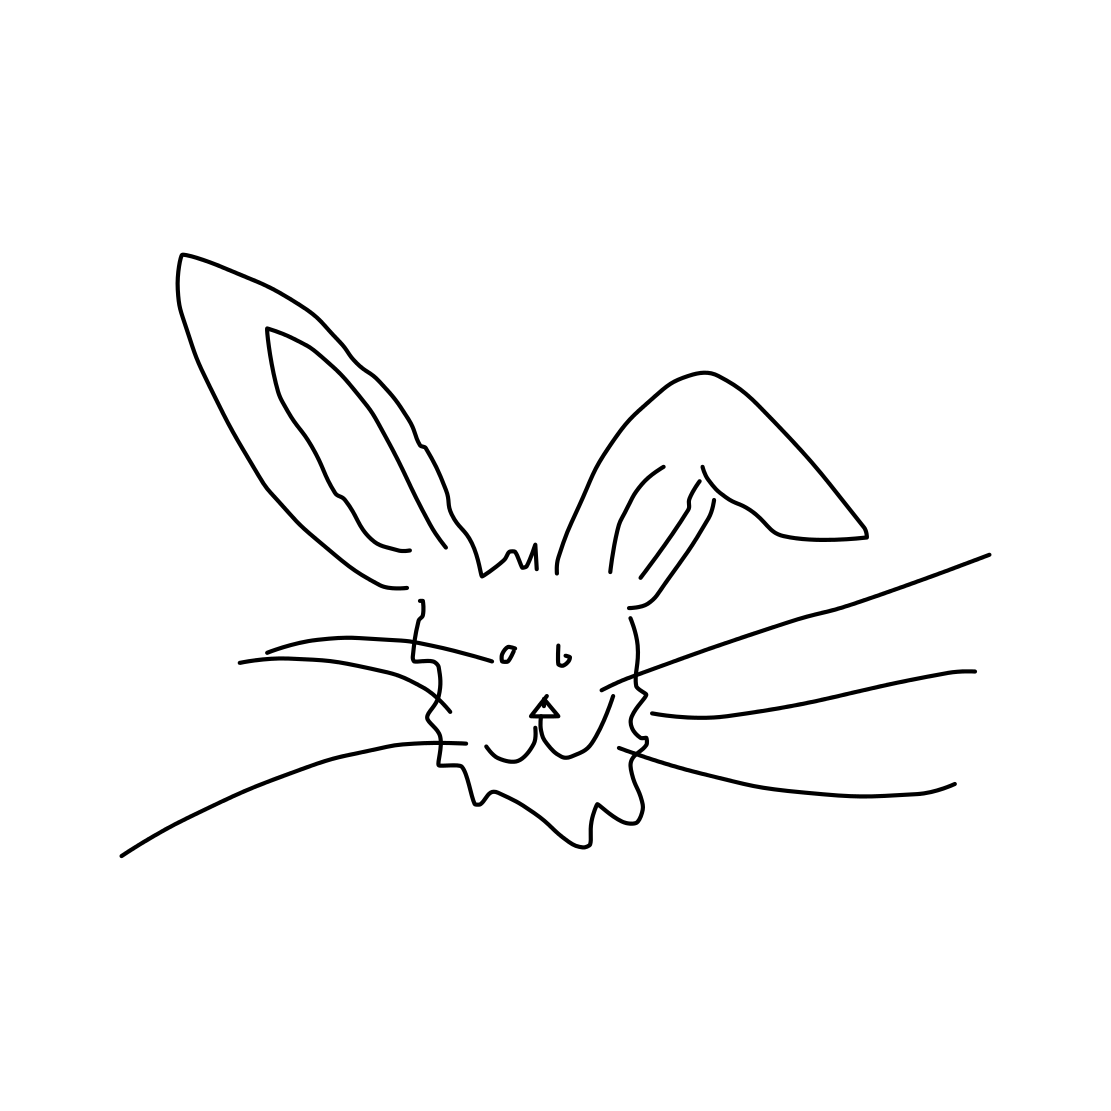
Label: rabbit